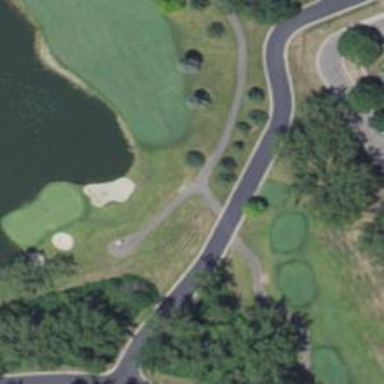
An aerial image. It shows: Golf cartpath that is also road path.